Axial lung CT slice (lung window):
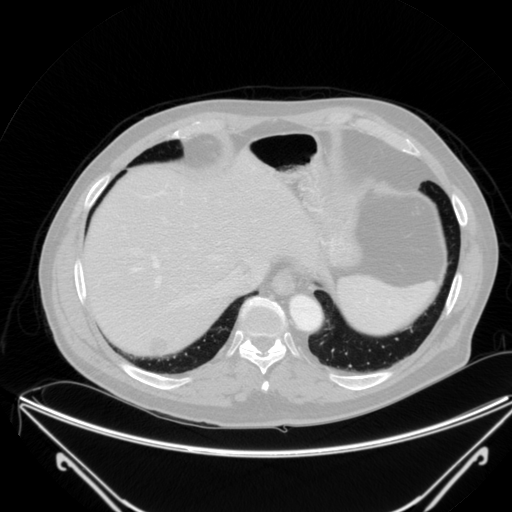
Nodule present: no